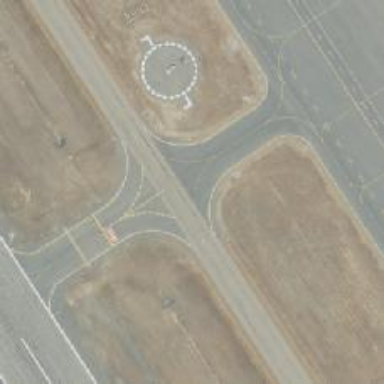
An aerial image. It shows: Image of taxiway at airport.